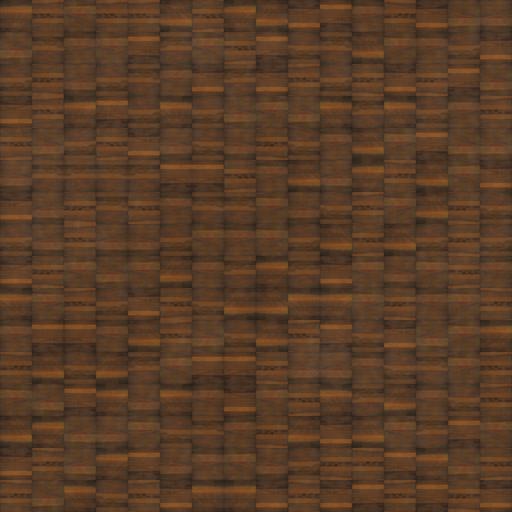
Tags: brown clean floor flooring parquet shiny smooth wood wooden